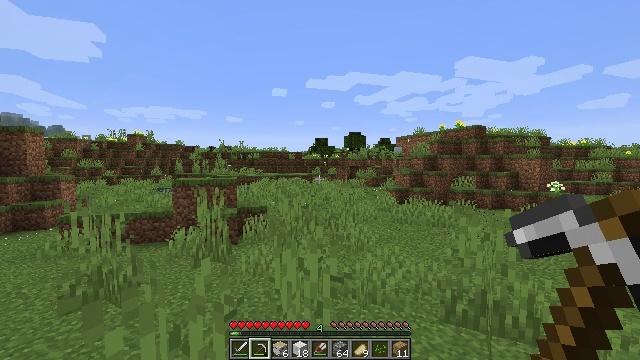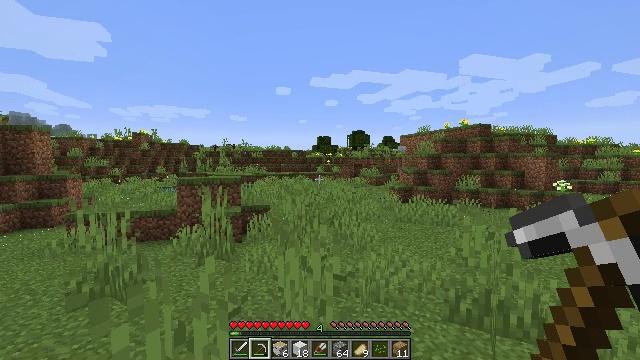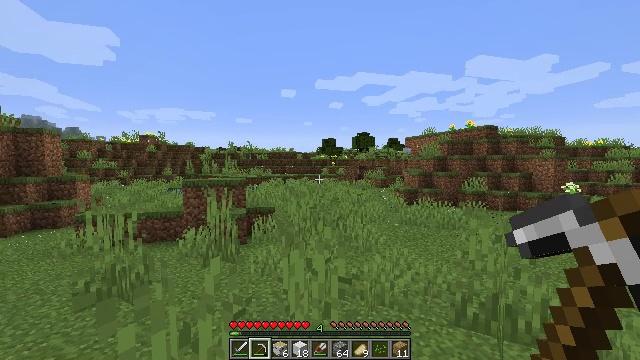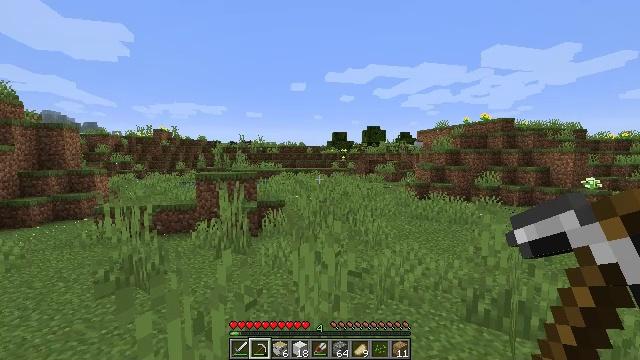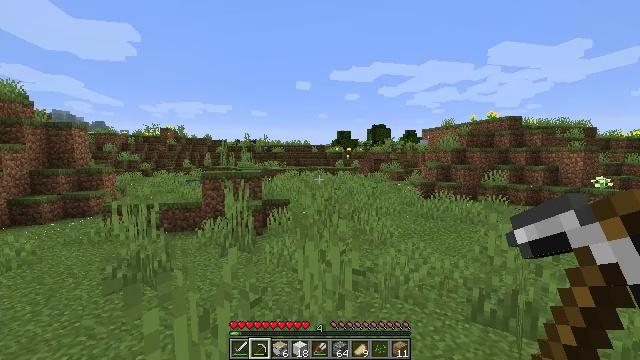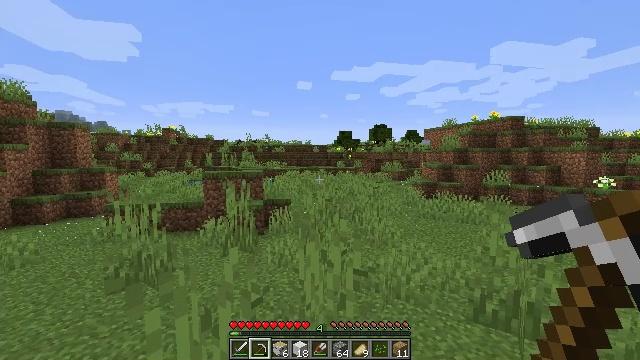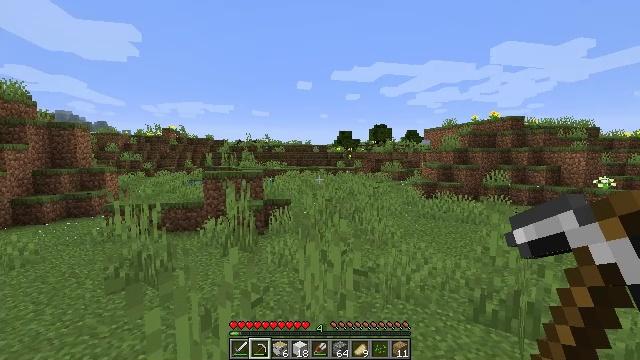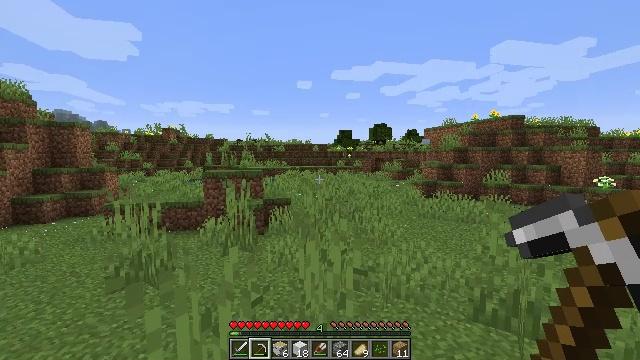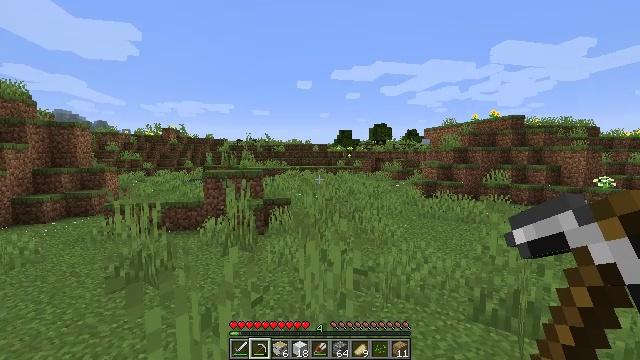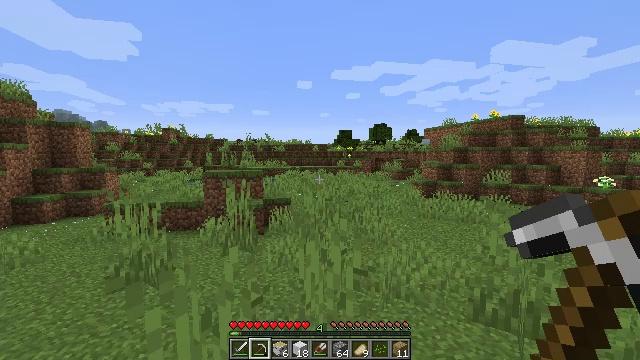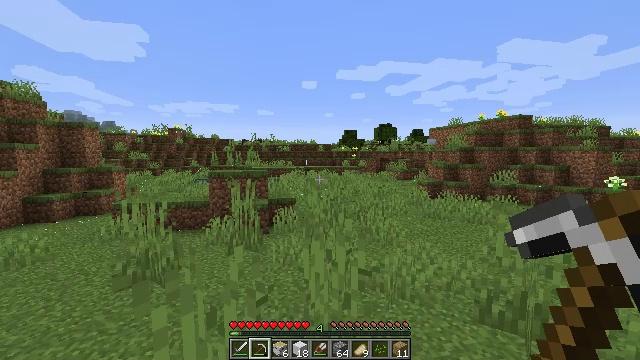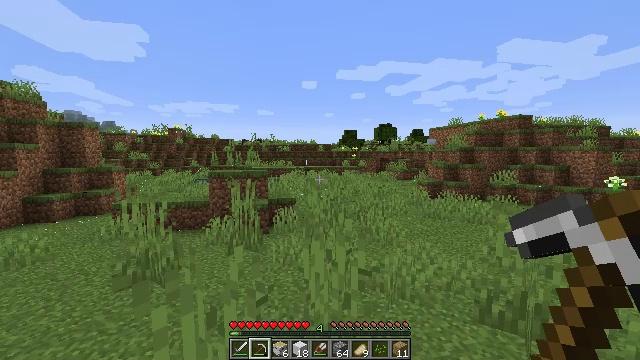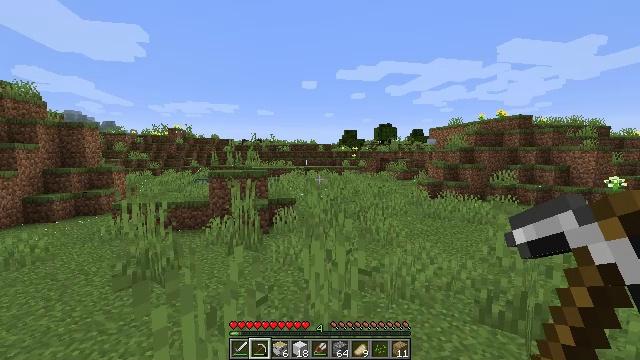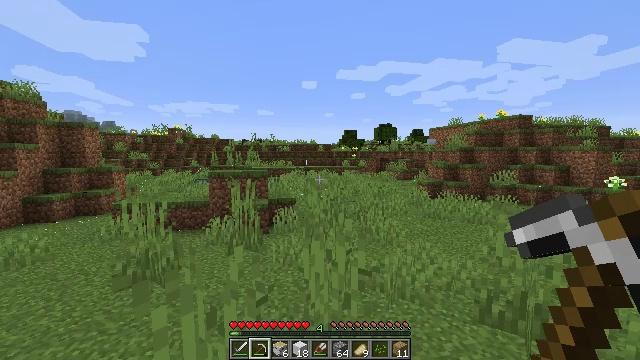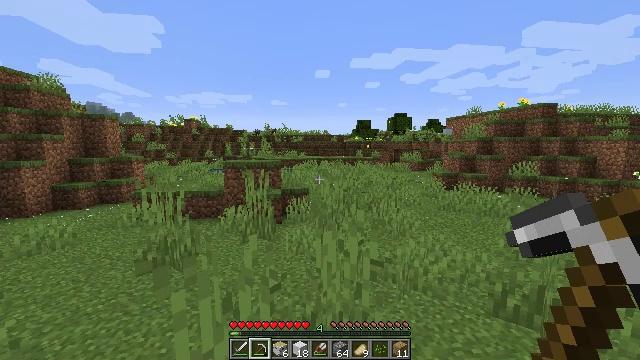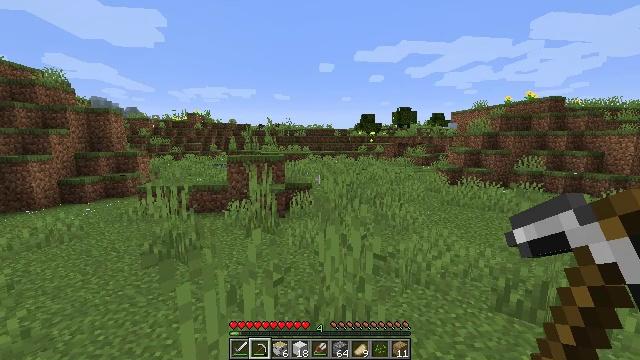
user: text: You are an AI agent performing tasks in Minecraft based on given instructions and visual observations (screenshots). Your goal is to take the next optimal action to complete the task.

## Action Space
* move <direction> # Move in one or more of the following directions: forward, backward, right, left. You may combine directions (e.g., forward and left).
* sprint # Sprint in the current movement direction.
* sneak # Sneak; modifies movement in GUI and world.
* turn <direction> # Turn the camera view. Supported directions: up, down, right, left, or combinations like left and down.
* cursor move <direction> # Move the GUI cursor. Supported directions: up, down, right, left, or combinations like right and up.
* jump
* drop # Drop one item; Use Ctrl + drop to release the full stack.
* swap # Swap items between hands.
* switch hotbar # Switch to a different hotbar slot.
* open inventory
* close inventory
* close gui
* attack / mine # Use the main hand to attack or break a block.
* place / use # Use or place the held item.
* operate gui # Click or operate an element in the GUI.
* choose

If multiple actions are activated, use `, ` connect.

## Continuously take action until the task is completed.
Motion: motion action
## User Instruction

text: Combine black wool and planks to craft a black bed.
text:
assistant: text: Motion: no_op
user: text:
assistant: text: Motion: turn left
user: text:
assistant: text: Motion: turn left and down
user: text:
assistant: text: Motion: turn left
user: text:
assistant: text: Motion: no_op
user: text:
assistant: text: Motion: no_op
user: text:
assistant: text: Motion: no_op
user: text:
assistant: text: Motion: no_op
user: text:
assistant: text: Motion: no_op
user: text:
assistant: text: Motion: turn left
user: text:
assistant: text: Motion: no_op
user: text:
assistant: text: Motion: no_op
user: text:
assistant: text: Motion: no_op
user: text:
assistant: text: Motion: turn left and down
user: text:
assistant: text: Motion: turn down
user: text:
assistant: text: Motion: turn left and down
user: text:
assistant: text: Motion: turn left and down
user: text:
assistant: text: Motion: turn left and down
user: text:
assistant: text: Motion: turn left and down
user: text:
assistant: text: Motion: turn left and down
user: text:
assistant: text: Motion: turn right and down
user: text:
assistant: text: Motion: turn right and down
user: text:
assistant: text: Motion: turn right and down
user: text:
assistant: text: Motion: no_op
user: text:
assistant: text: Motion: no_op
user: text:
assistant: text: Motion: no_op
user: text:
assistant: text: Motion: turn left
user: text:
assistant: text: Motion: turn left and up
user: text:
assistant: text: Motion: turn left
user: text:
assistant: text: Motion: turn left and up